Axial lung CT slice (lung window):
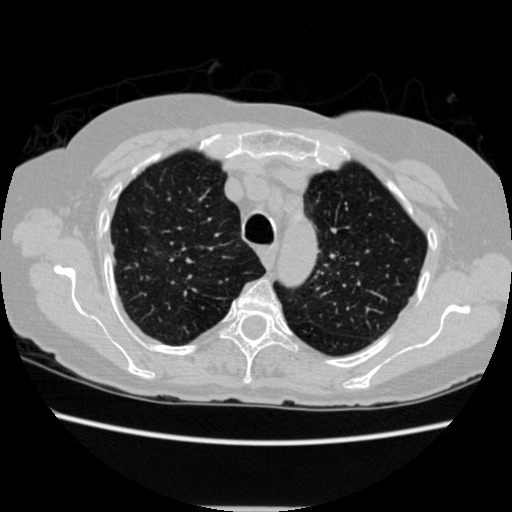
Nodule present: no